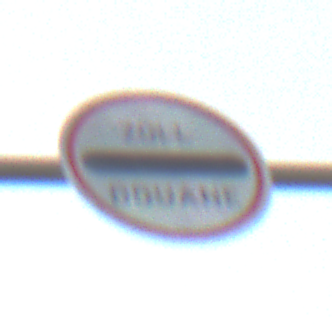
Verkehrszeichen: Zollstelle
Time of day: MorningAfternoon
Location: Outdoor (Nature)
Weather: PartlyCloudy
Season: NotSpecified
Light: Natural